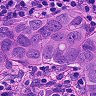
Metastatic tissue present: yes